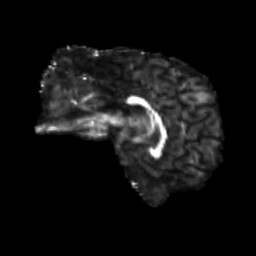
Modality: FA
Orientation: sagittal
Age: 9
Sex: male
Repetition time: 9.512 s
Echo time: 0.089 s